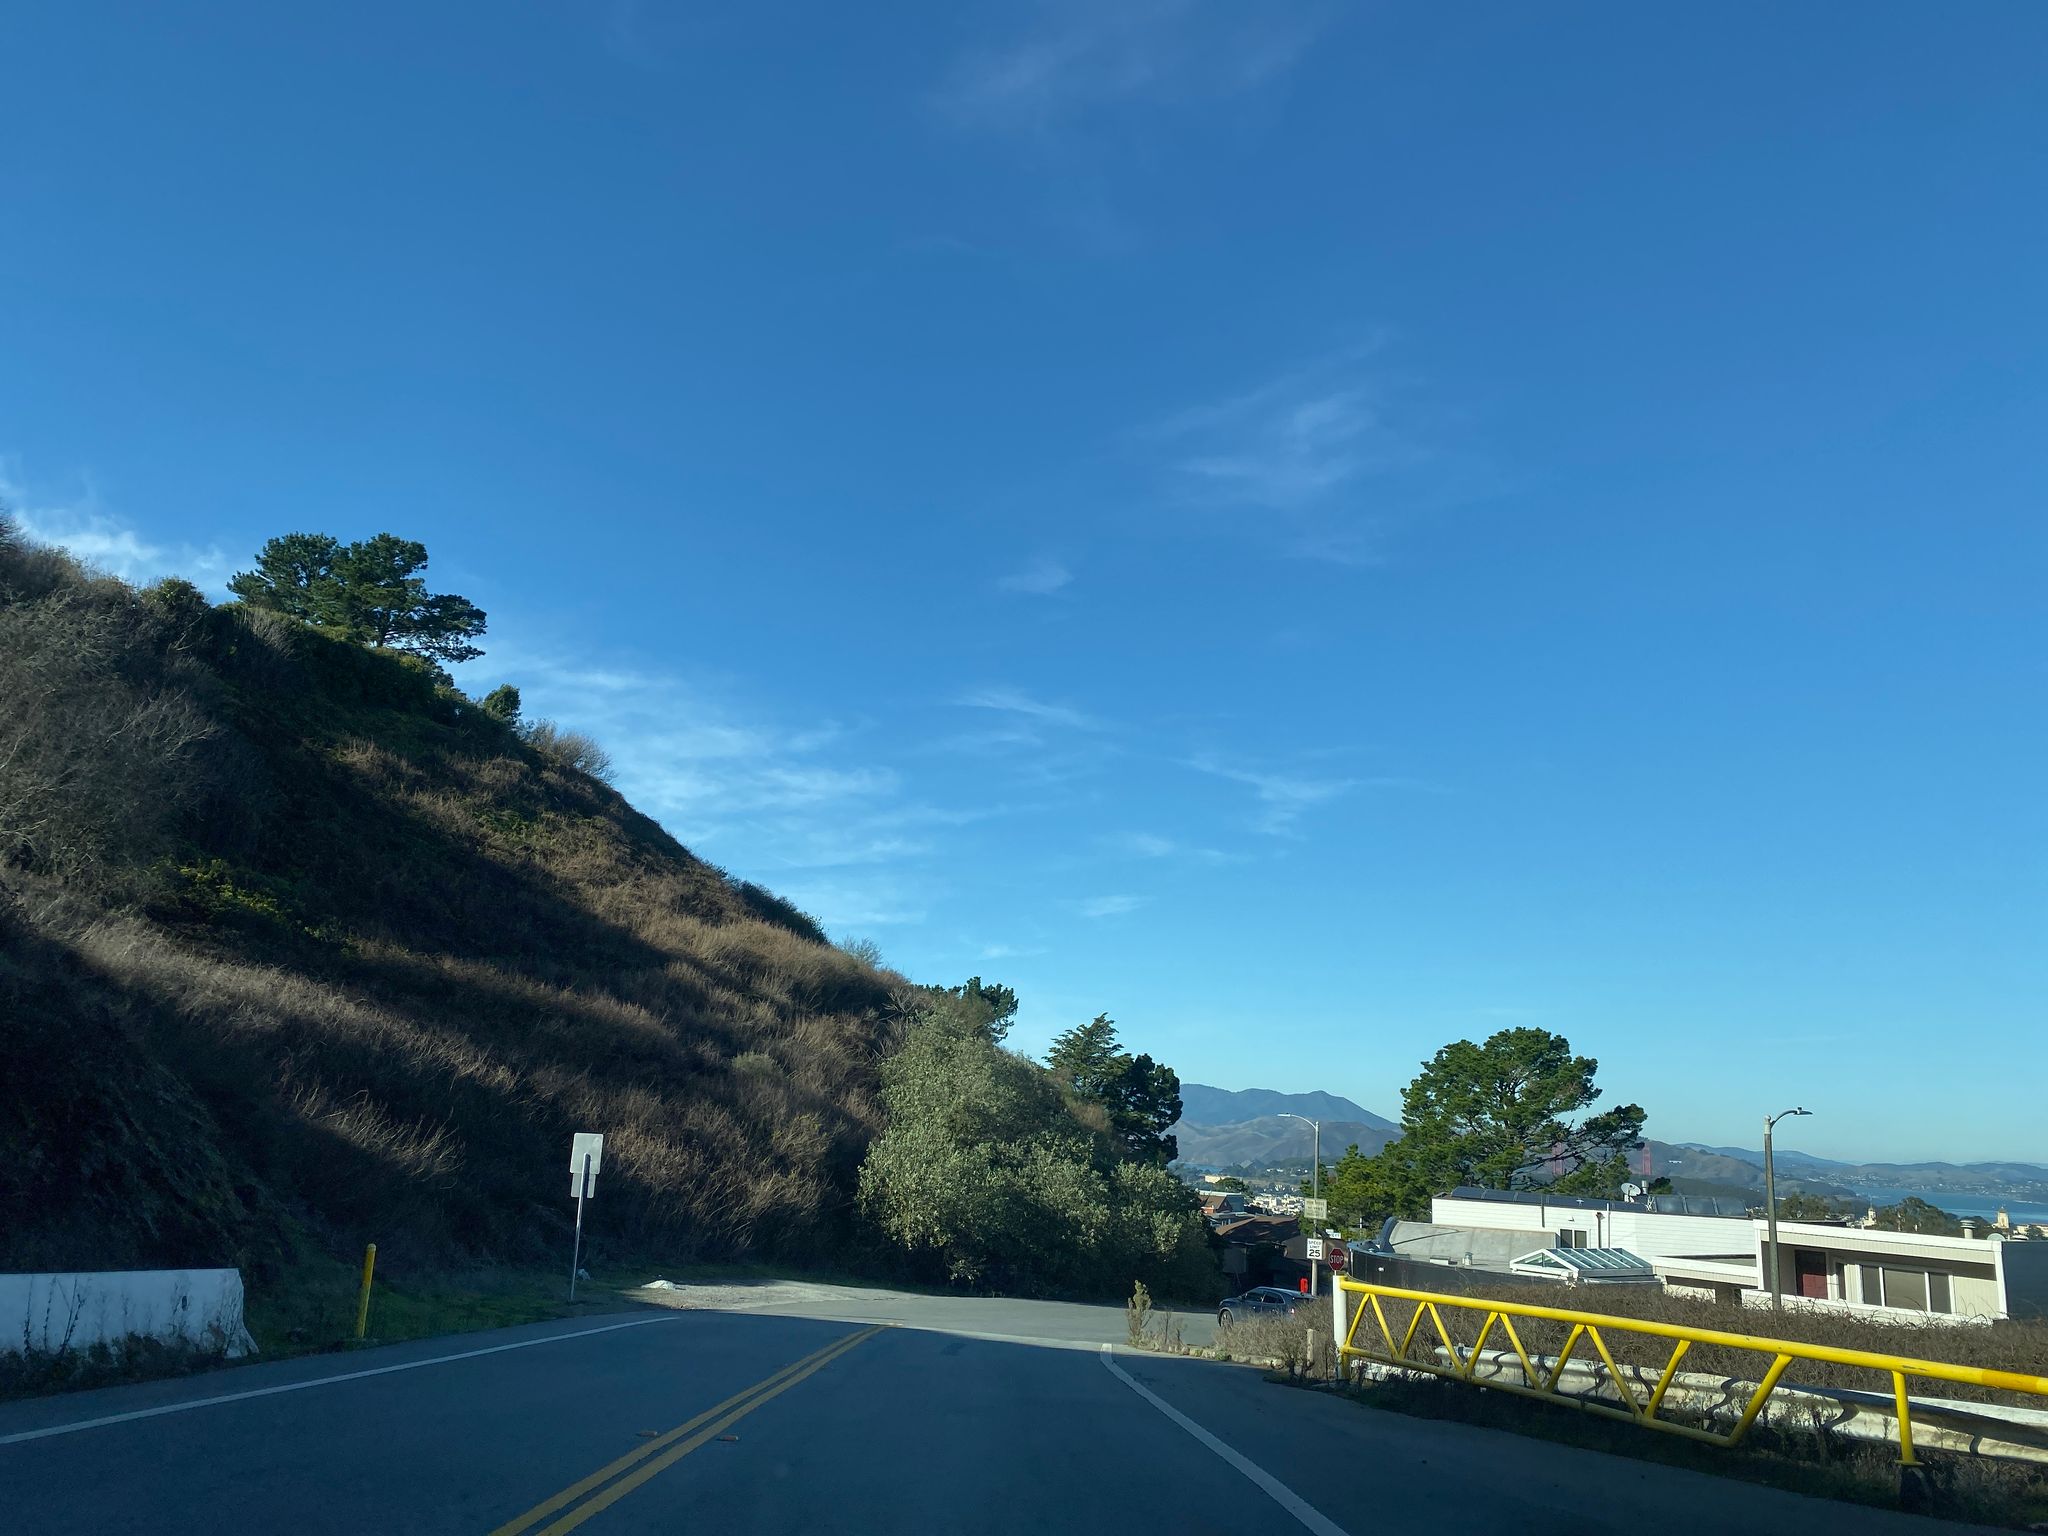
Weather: clear
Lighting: day
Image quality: good
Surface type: driving surface
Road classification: cycleway, tertiary
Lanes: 2
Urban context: urban centre
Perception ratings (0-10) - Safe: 0.77, Lively: 1.95, Beautiful: 6.6, Boring: 4.94, Depressing: 7.68, Wealthy: 3.37